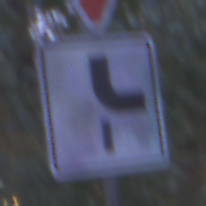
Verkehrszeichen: VerlaufVorfahrtsstrasse10
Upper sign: VorfahrtGewaehren
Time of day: Night
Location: Outdoor (Suburban)
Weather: PartlyCloudy
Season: NotSpecified
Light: Artificial